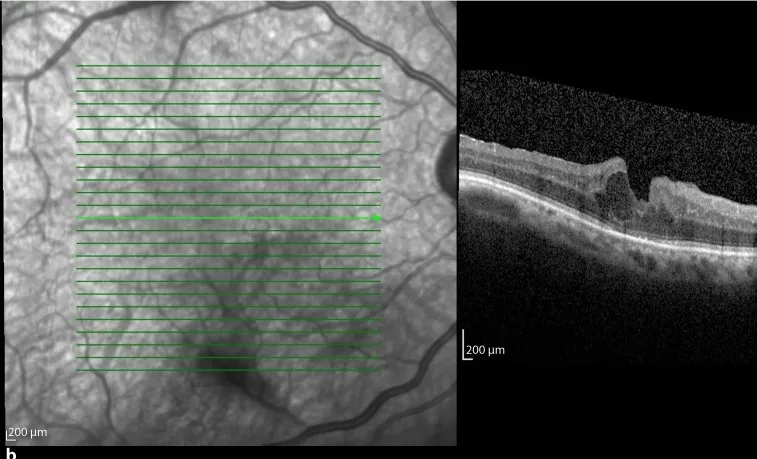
B; Ten weeks after injection the vitreomacular traction was released, but a lamellar hole with intraretinal cysts developed.
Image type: ophthalmic_imaging (oct)